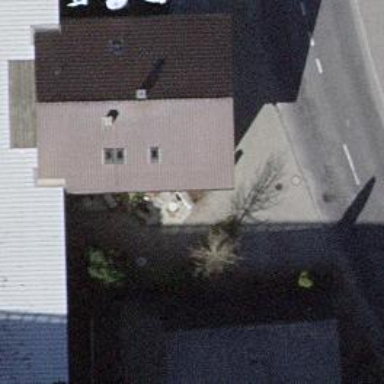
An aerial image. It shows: Hotel with restaurant.